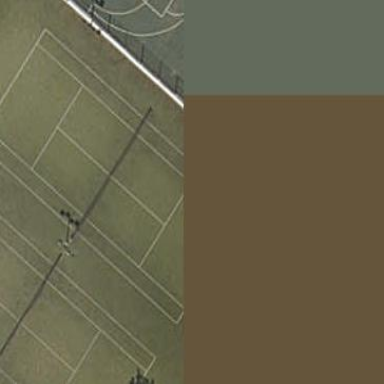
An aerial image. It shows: Tennis court on pitch designated for leisure land.